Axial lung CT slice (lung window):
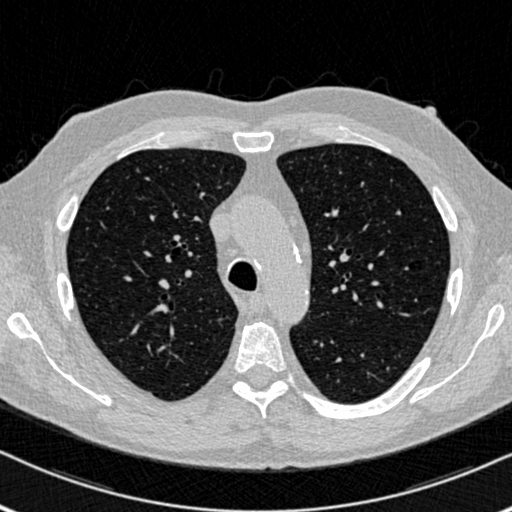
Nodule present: no